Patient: sex M, age 52
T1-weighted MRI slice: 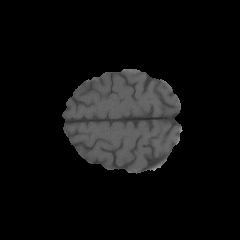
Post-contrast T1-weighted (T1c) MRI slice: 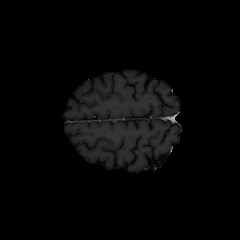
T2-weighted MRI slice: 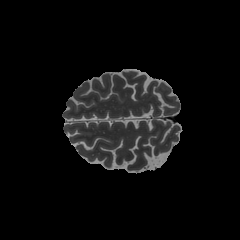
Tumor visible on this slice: no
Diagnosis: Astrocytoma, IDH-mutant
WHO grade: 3